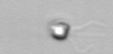
Label: flagellate